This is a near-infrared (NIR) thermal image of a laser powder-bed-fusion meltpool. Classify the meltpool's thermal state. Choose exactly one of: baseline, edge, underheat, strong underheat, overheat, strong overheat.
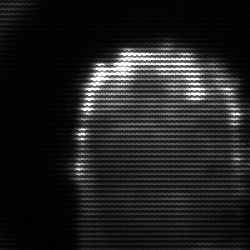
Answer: baseline